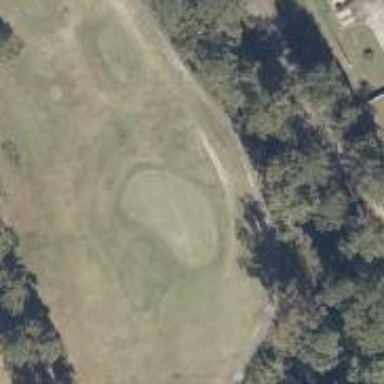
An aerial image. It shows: Golf hole.